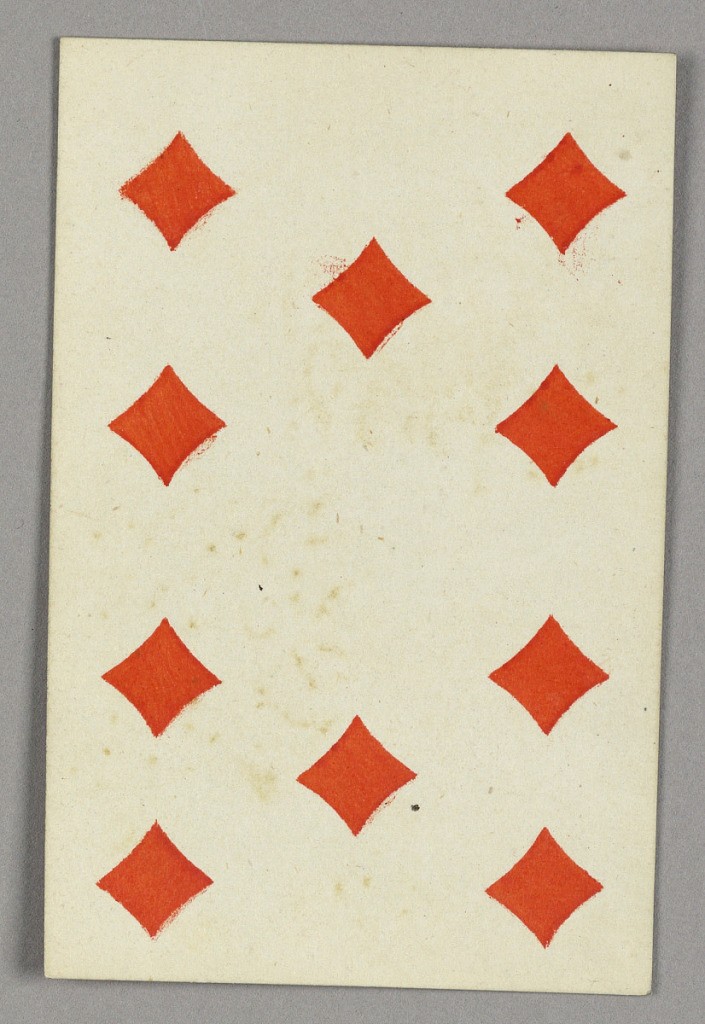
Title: Ten of Diamonds from Set of "Jeu Imperial–Second Empire–Napoleon III" Playing Cards
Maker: B.P. Grimaud, Paris, France
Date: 1858
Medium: Lithograph on glazed paper
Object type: Playing Card
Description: Ten of Diamonds from Set of "Jeu Imperial-Second Empire-Napoleon III" Playing Cards.